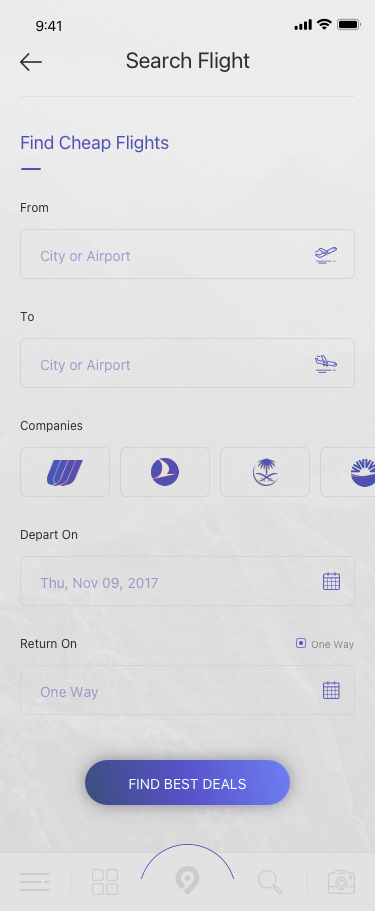
Text in this UI design:
Search Flight
FIND BEST DEALS
City or Airport
From
Find Cheap Flights
City or Airport
To
Thu, Nov 09, 2017
Depart On
One Way
Return On
One Way
Companies